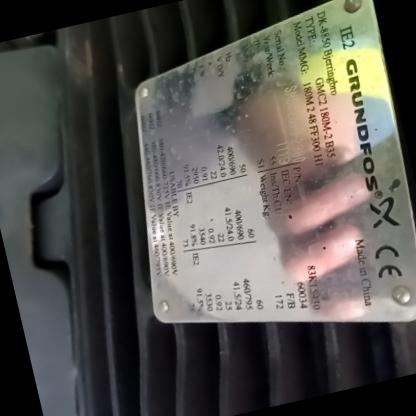
Klasa: tabliczka-znamionowa